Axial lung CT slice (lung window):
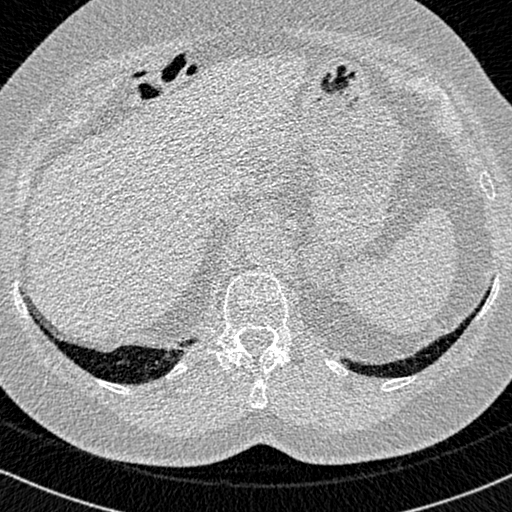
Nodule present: no